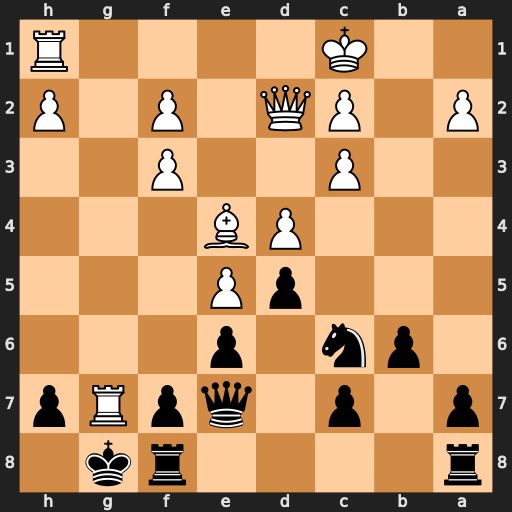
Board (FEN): r4rk1/p1p1qpRp/1pn1p3/3pP3/3PB3/2P2P2/P1PQ1P1P/2K4R
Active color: b
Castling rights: -
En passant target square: -
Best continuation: Kxg7 Rg1+ Kh8